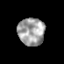
Tissue: prostate
Cell type: T cells
Senescence score: 0.2742
Nuclear area (px): 717
Mean DAPI intensity: 162.544